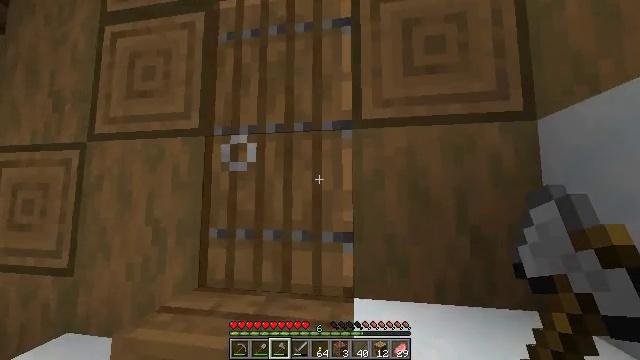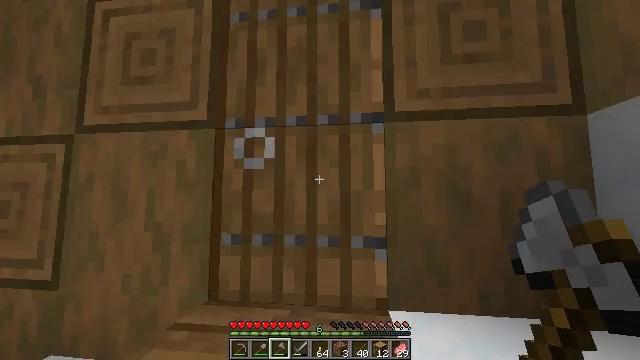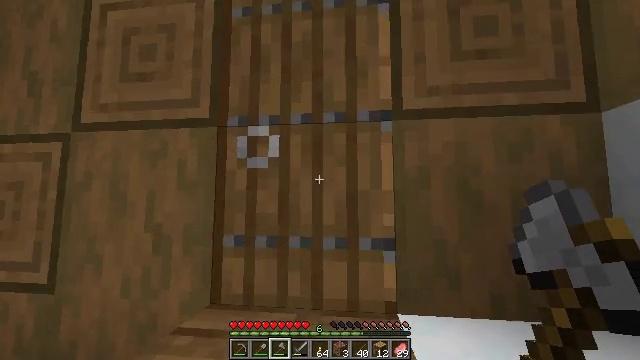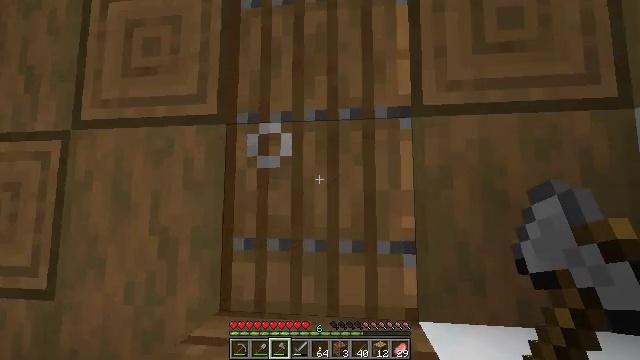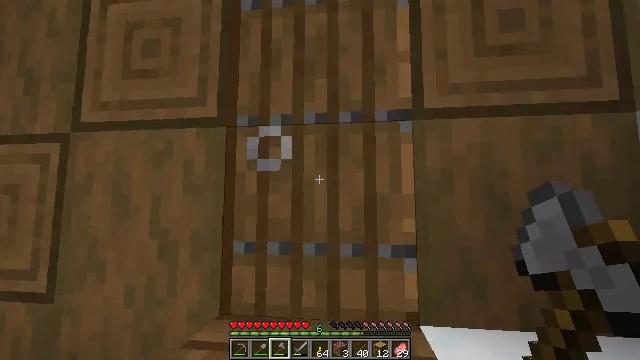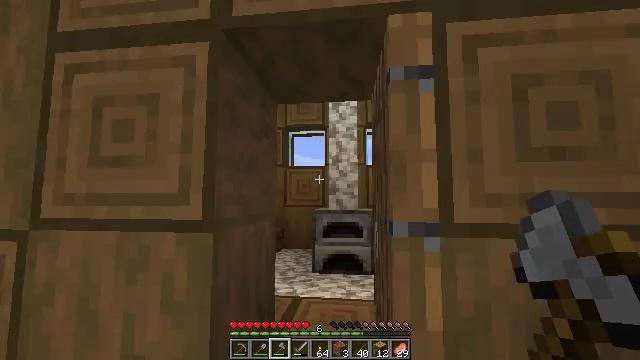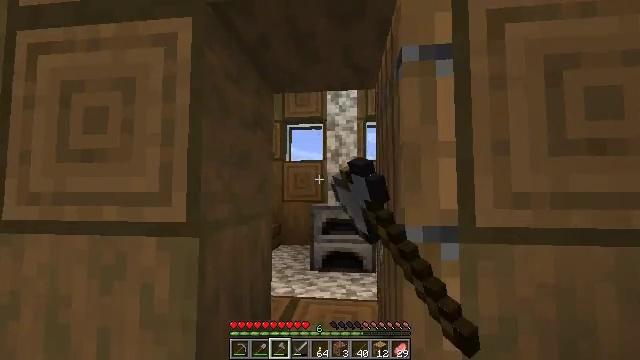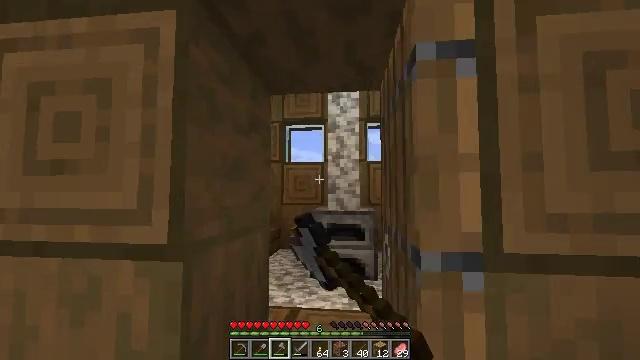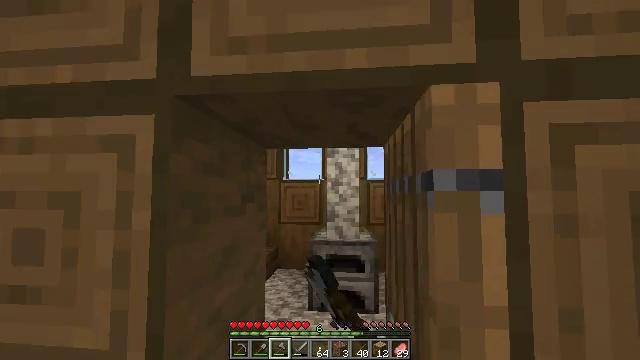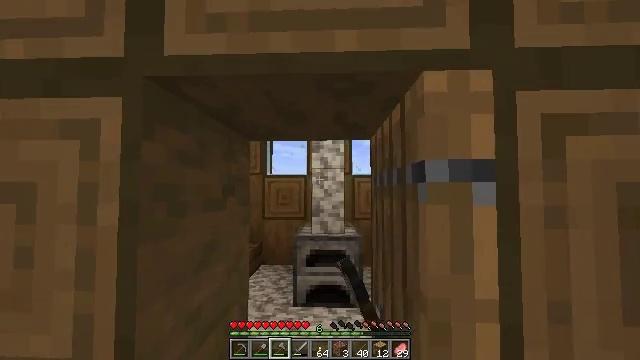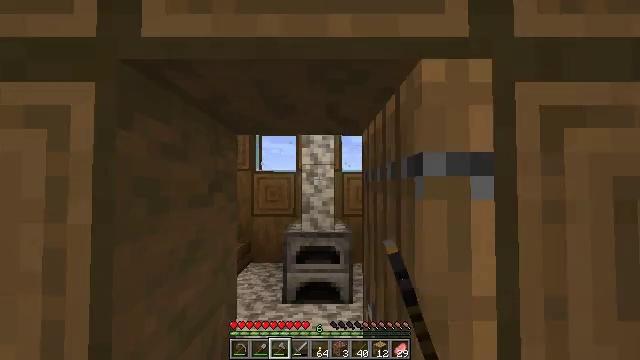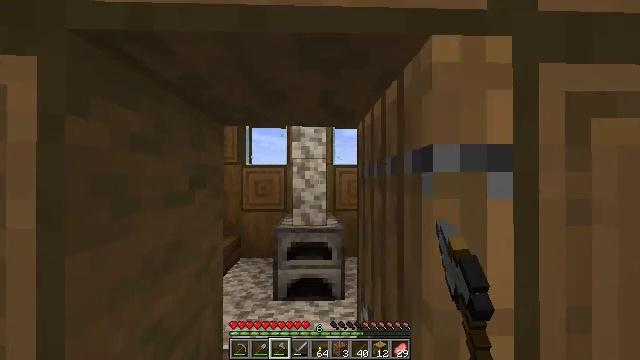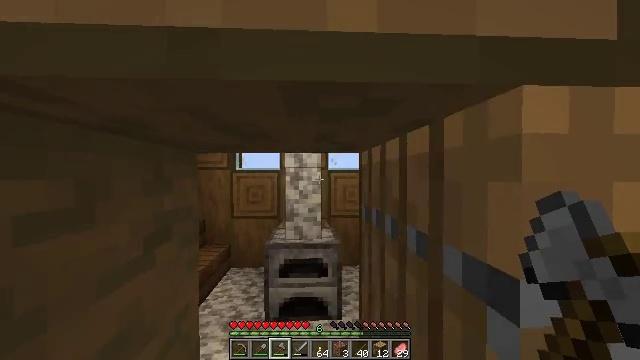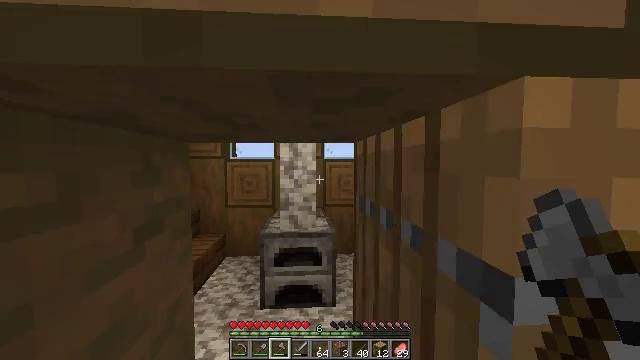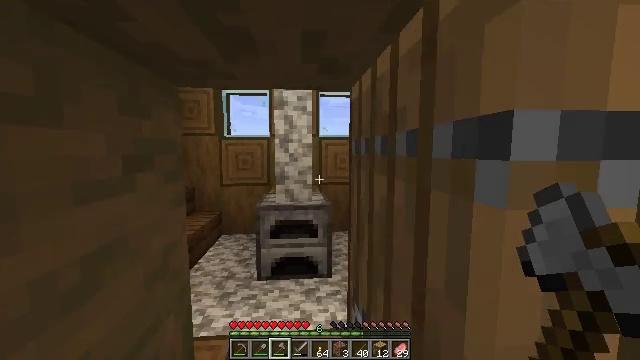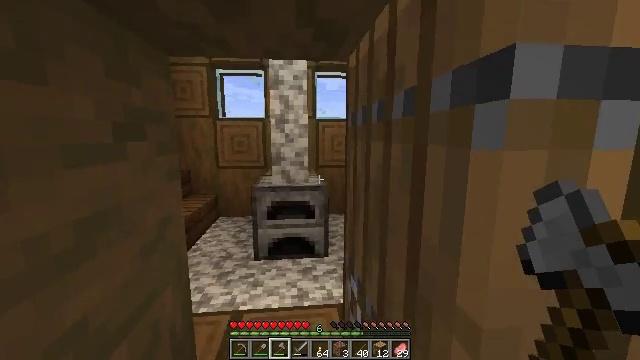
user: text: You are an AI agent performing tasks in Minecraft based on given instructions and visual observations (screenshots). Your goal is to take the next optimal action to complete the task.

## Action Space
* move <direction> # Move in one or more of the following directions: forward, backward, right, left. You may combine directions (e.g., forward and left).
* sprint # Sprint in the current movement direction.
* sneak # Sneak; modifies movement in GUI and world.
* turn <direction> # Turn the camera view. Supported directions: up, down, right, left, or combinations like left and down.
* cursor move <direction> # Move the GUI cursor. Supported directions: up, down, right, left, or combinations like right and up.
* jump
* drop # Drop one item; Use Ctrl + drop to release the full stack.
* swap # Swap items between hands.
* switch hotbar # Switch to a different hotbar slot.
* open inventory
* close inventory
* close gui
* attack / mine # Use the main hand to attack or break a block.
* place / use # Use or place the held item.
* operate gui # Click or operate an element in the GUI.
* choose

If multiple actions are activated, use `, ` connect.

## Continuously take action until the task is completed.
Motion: motion action
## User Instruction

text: Harvest potatoes.
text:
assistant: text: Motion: move forward, turn right
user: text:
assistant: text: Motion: move forward
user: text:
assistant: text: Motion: move forward
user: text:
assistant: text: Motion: move forward
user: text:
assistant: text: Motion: move forward, use / place
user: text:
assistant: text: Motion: move forward, turn down, use / place
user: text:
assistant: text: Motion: use / place
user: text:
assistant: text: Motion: use / place
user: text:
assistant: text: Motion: turn right and down
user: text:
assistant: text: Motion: move forward, turn right
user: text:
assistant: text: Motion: move forward, turn right and down
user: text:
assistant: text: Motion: move forward, turn right and down, jump
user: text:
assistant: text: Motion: move forward, turn right and down, jump
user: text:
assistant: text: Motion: move forward, turn down, jump
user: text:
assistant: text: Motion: move forward, turn down, jump
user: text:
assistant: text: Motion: move forward, turn down
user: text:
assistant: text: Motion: move forward, turn down
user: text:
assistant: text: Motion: move forward, turn down
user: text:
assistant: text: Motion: move forward, turn down
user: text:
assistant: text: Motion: move forward, turn down
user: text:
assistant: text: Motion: move forward, turn left and down
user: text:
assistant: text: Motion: move forward, turn left
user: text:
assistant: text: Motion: move forward, turn left
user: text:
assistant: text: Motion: move forward and move left, turn left
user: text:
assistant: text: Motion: move forward and move left
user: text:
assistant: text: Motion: move forward and move left
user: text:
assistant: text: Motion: move forward and move left
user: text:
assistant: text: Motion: move forward, turn right
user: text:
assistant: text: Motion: move forward, turn right
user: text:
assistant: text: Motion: move forward, turn right